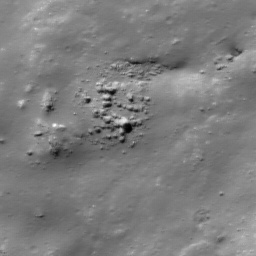
Pit: Tycho 6
Host crater: Tycho
Host type: impact_melt
Lunar coordinates: latitude -42.889, longitude 349.33